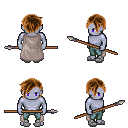
a pixel art fantasy rpg character, male body template, dark elf, purple skin, gray cape, teal pants, brown pixie cut hairstyle, white slippers, spear, four views (front, back, left, right), 2x2 character sprite sheet, small pixel art, hard edges, no anti-aliasing